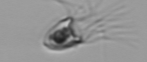
Label: Balanion